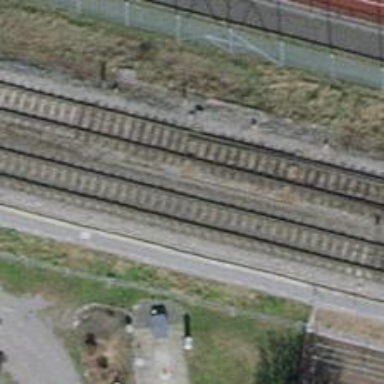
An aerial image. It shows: Railway with electrified contact lines.